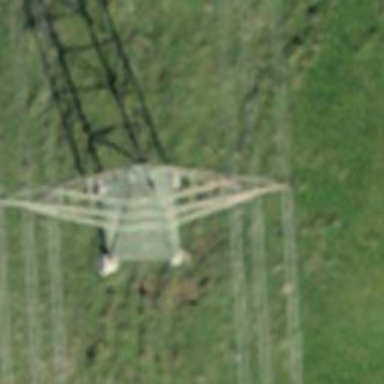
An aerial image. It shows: Power tower.